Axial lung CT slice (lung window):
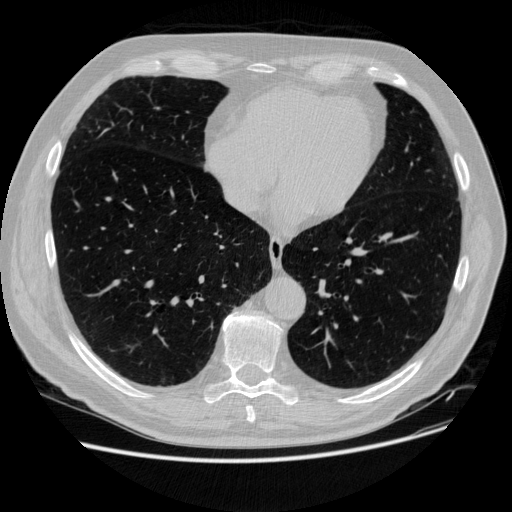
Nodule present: no